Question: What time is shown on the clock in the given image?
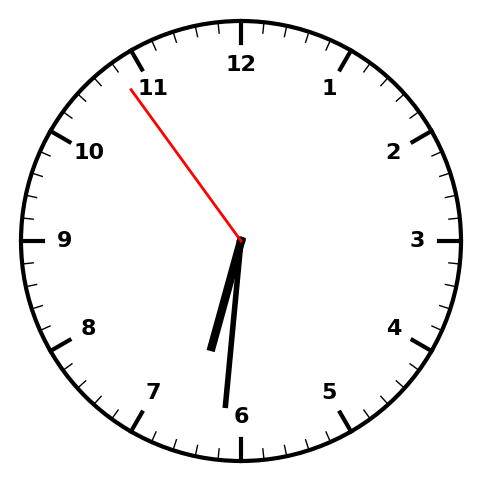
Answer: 06:30:54